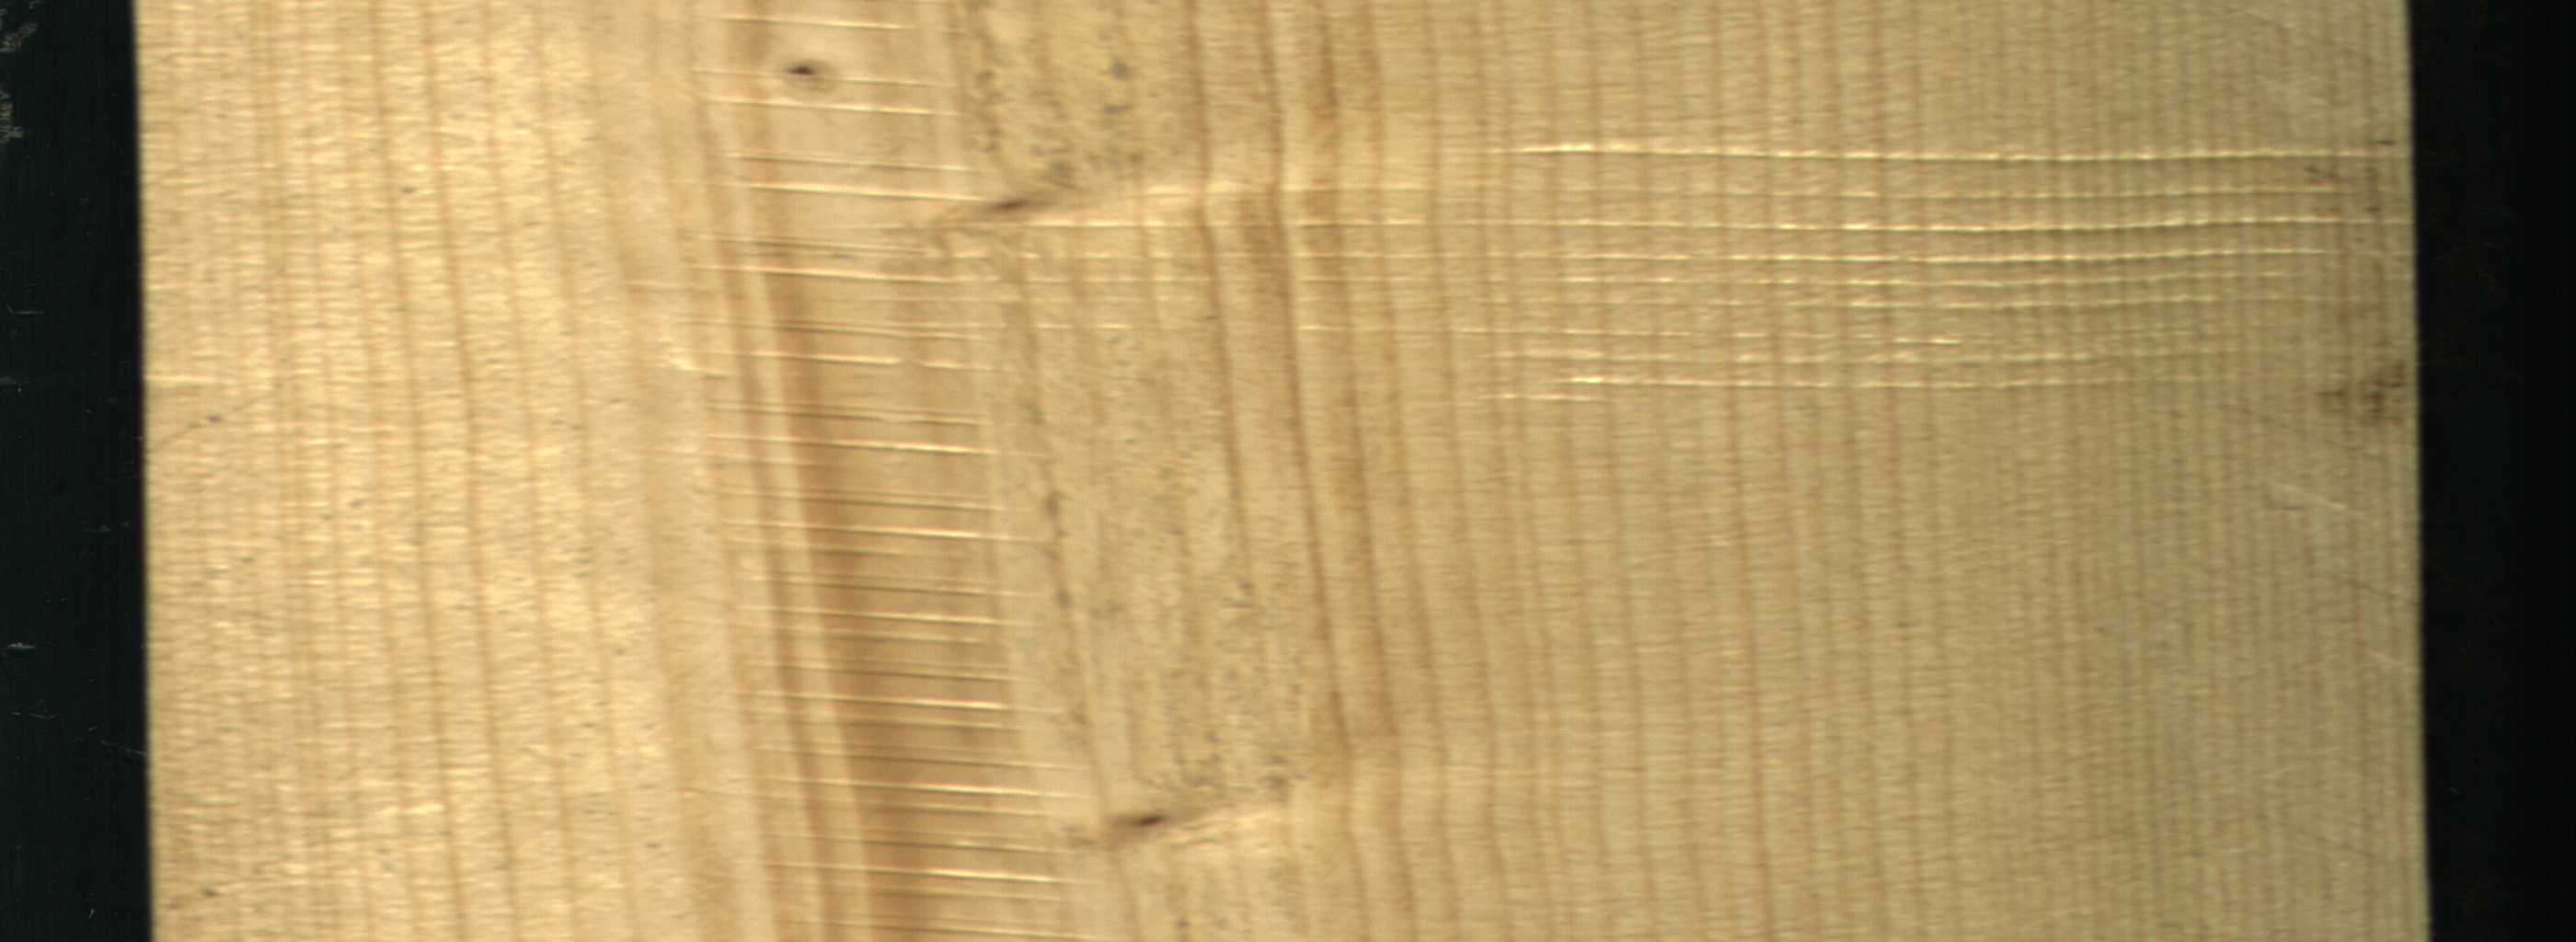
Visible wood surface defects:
Live_Knot
Live_Knot
Live_Knot